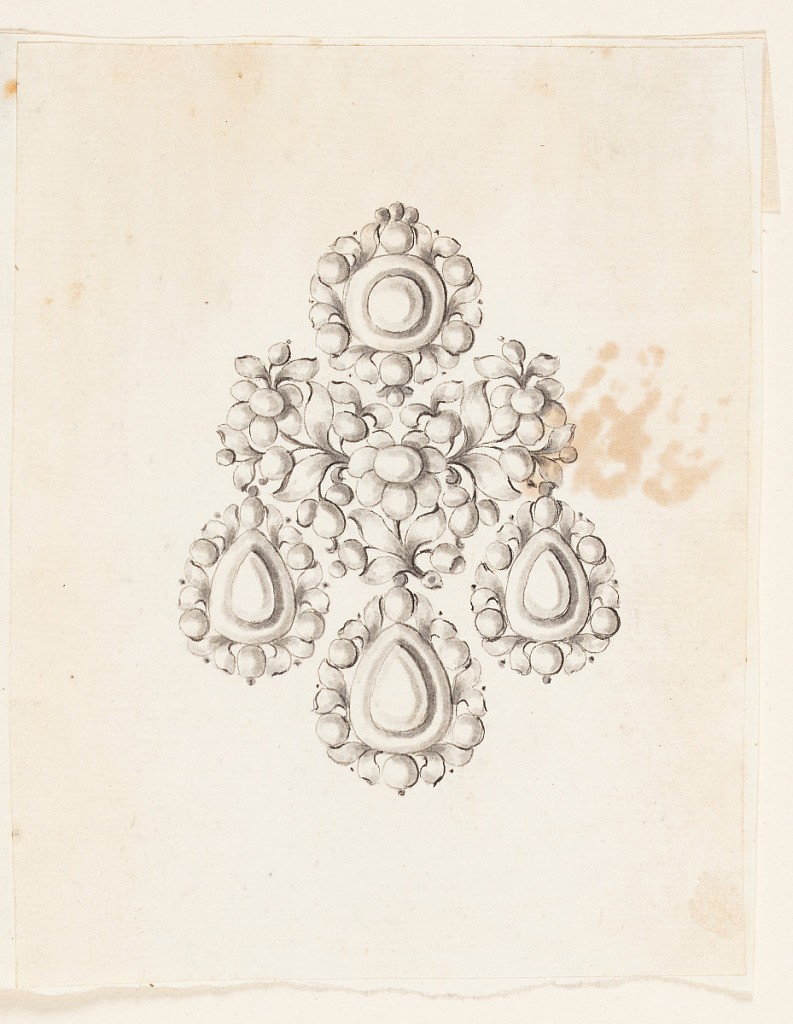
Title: Design for an Earring
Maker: Giovanni Sebastiano Meyandi, Italian, active 1762 - 1794
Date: ca. 1770
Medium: Pen and ink, brush and gray watercolor on paper
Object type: Drawing
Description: Jewelry design for an earring. In the middle, between the disk above and the three drops below, is a blossom at the center of two symmetrically arranged branches.